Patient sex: F
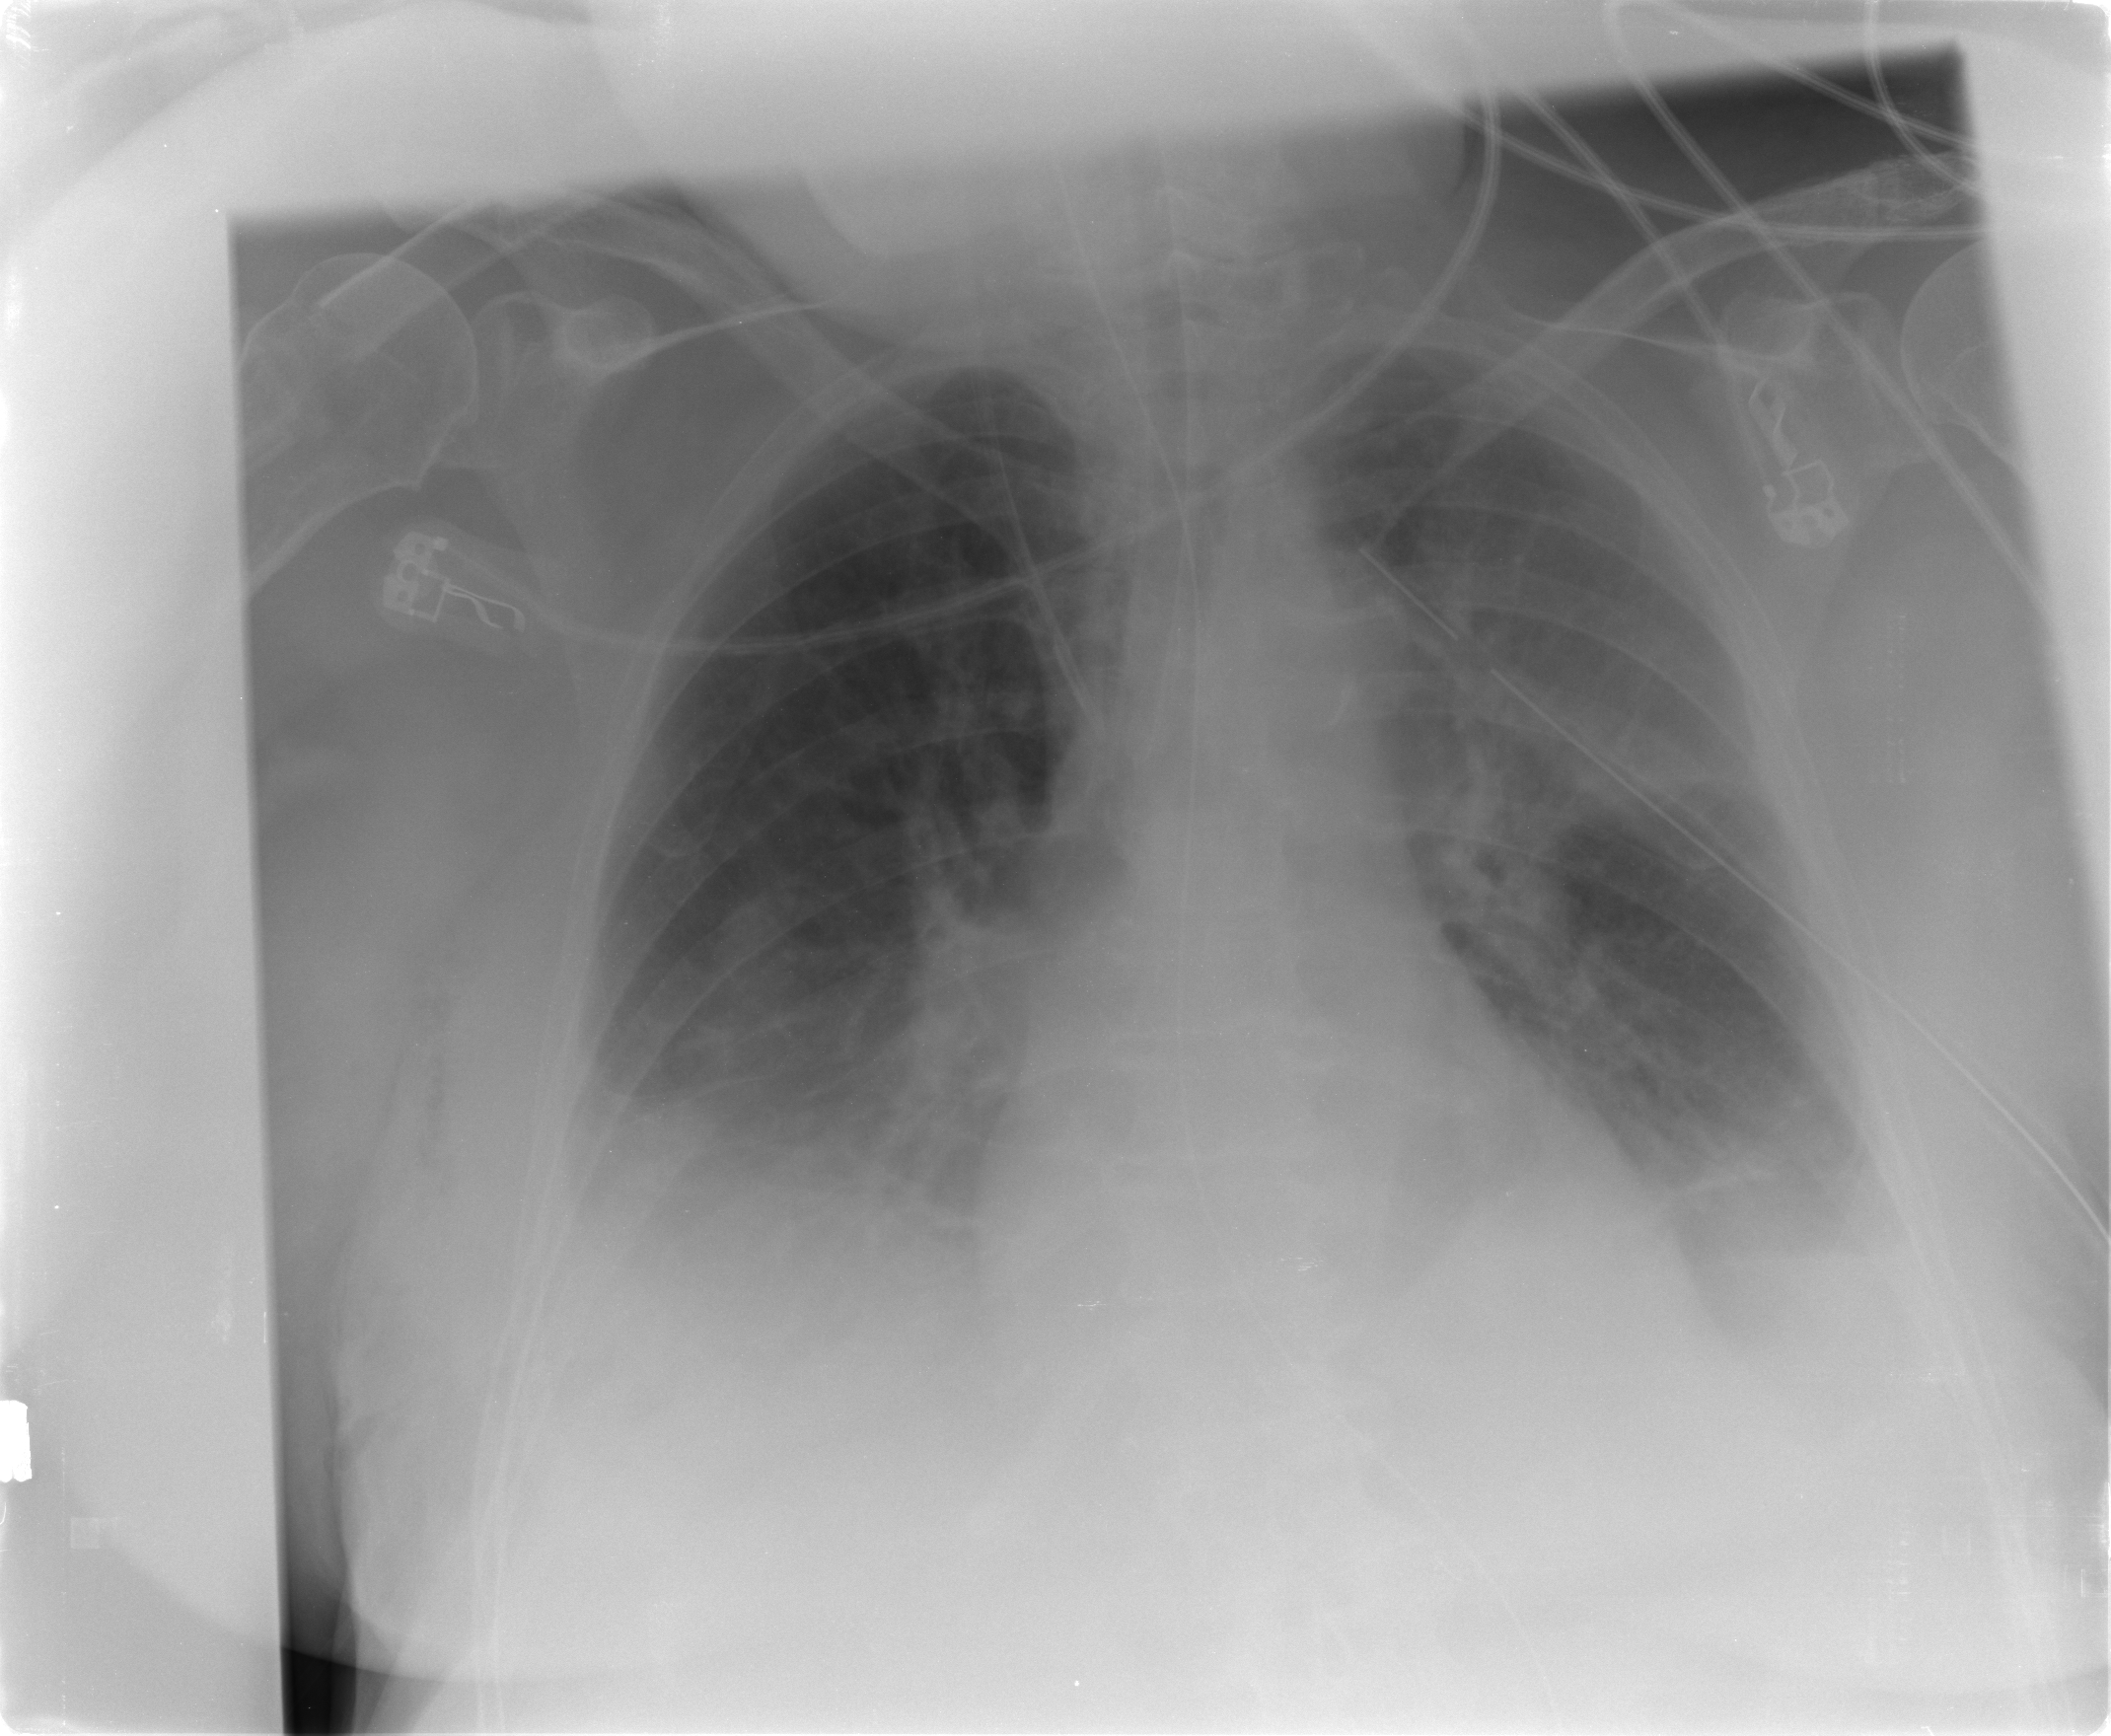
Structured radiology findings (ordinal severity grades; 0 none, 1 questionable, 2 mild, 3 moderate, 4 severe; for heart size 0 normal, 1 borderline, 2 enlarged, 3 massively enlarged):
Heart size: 0
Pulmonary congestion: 2
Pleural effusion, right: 2
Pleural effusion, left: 2
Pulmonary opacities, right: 2
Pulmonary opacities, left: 2
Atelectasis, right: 2
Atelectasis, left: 2